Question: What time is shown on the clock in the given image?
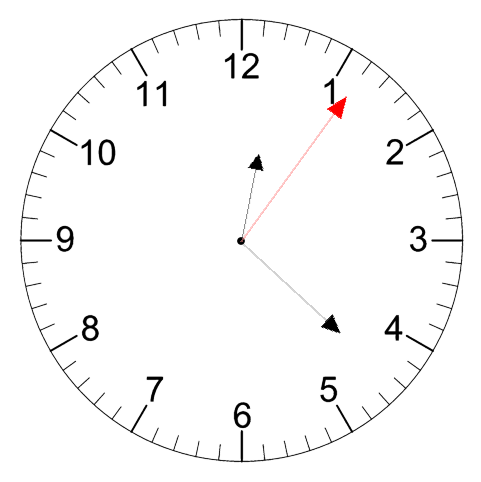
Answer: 12:22:06